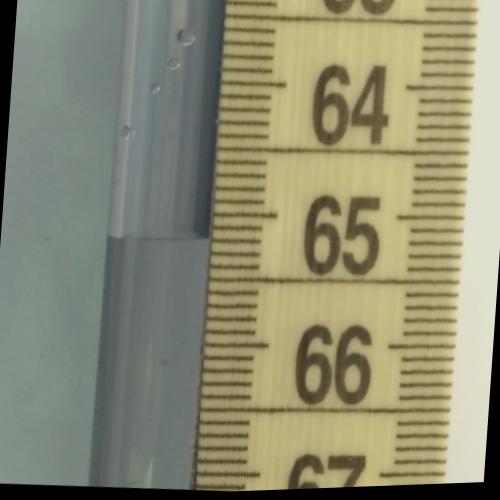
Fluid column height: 65.2 cm